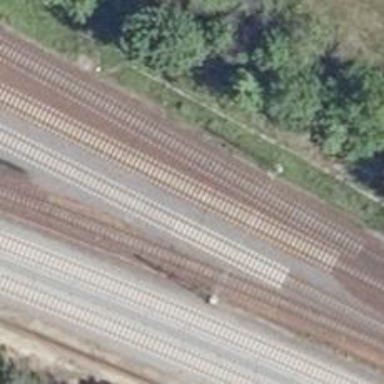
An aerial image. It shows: Railway track with contact line for electrification.